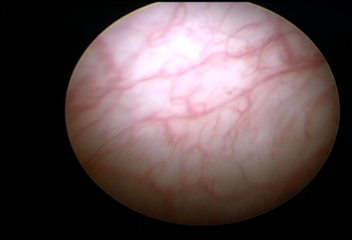
Modality: WLC
Class: Normal mucosa
Bladder cancer association: No